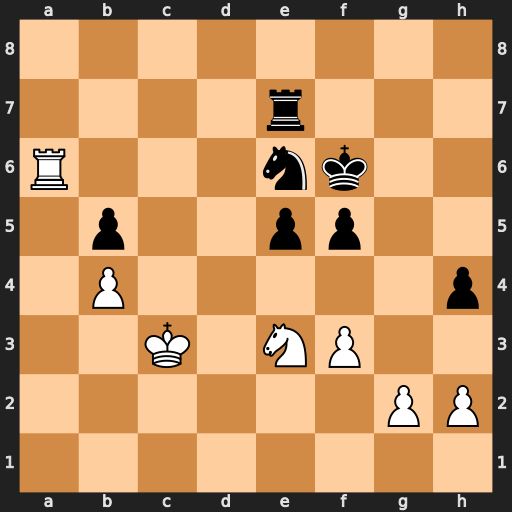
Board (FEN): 8/4r3/R3nk2/1p2pp2/1P5p/2K1NP2/6PP/8
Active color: w
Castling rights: -
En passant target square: -
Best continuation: Nd5+ Kf7 Nxe7